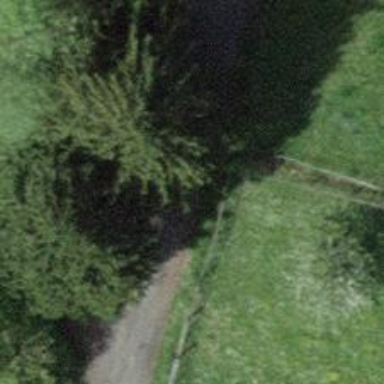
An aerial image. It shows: Paved footway.